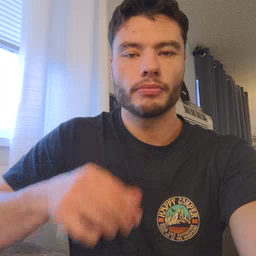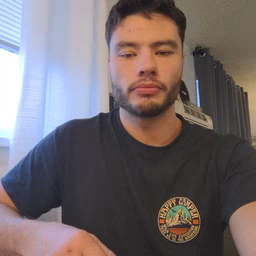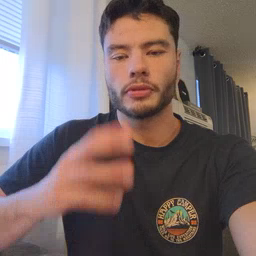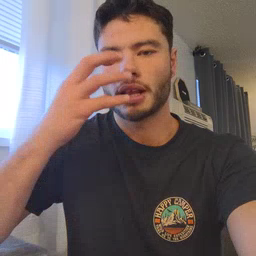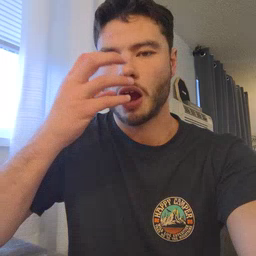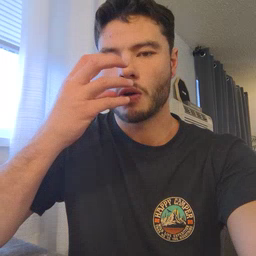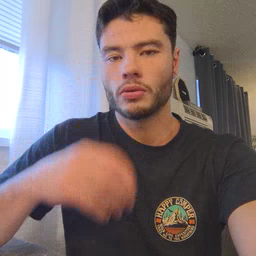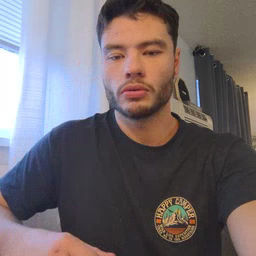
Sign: clown